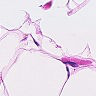
Metastatic tissue present: no